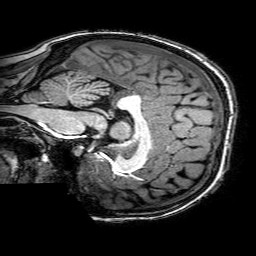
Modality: T1w
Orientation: sagittal